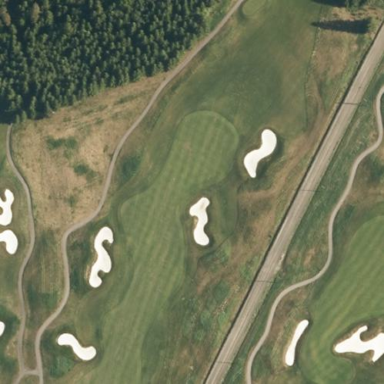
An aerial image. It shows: Area with grass used as rough in golf course.